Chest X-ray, PA view. Patient: 32 years old, sex M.
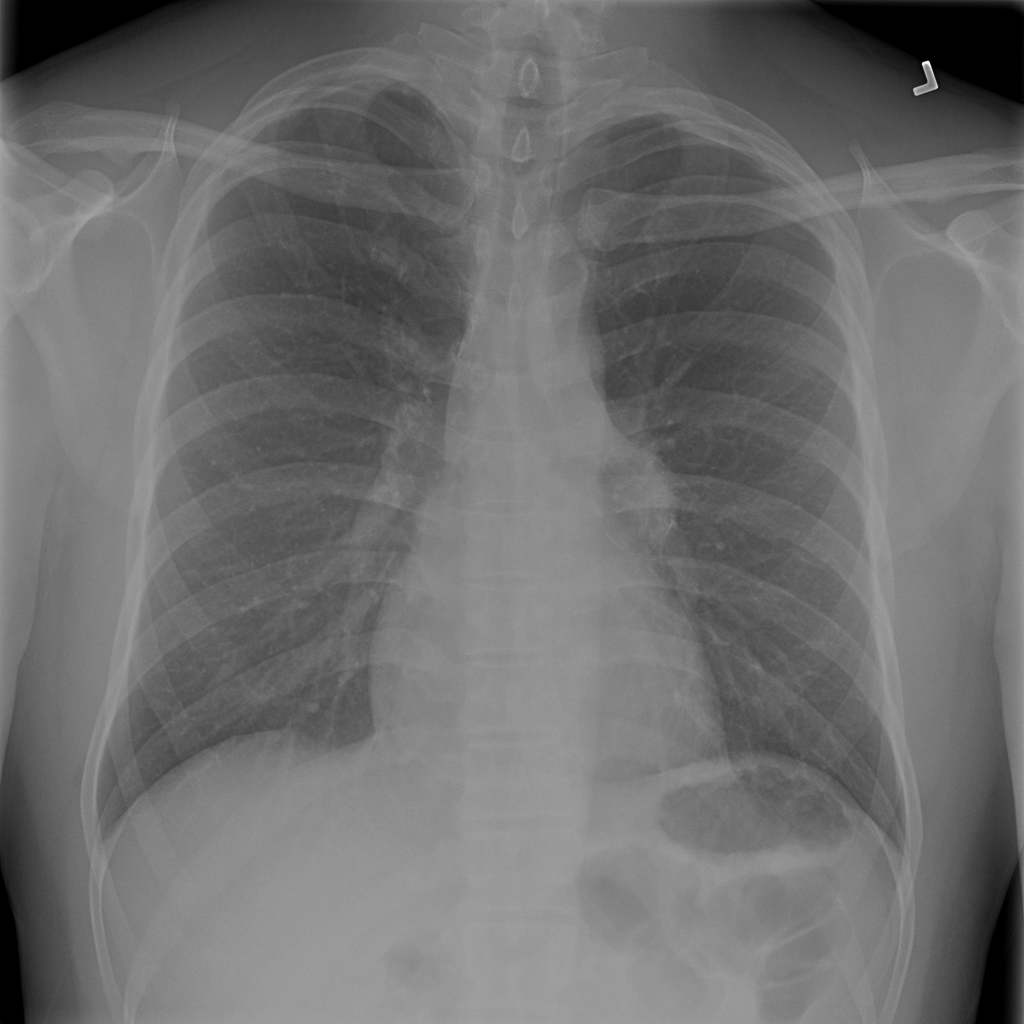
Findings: No Finding